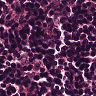
Metastatic tissue present: no